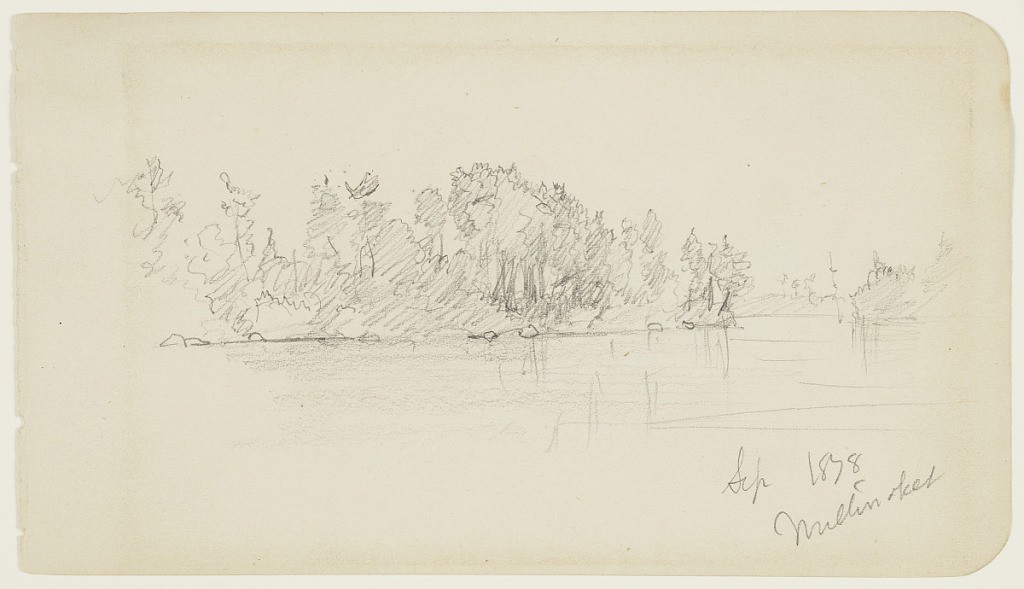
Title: Wooded Shore of Lake Millinocket, Maine
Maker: Frederic Edwin Church, American, 1826–1900
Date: September 1878
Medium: Graphite on white wove paper
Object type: drawing
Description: Landscape sketch showing the heavily wooded shoreline of Lake Millinocket in Maine. Stretching across the composition in the middle distance, the shore hosts a dense stand of mixed trees and other undergrowth, whose forms are reflected in the water below. In the background at right, a distant, curving shoreline is visible.